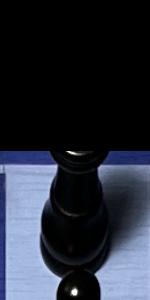
Label: King_Black